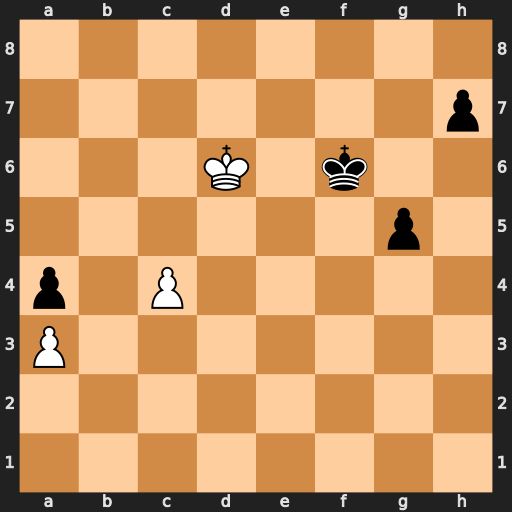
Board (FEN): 8/7p/3K1k2/6p1/p1P5/P7/8/8
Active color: w
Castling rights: -
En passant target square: -
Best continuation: c5 g4 c6 g3 c7